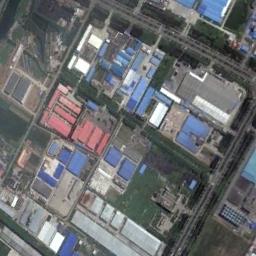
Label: industrial_area